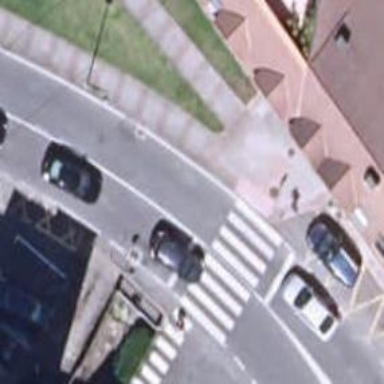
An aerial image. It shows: Uncontrolled zebra crossing on the road.